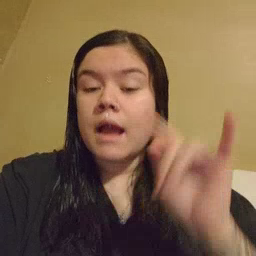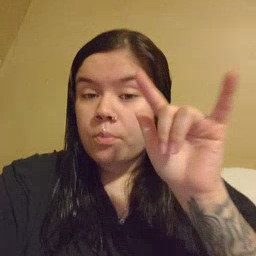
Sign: airplane